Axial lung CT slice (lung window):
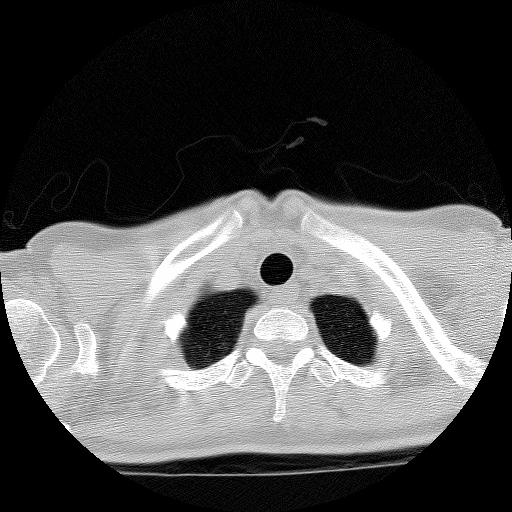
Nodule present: no